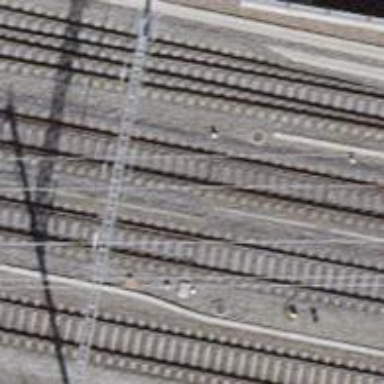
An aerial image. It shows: Single-track electrified railway with contact line.